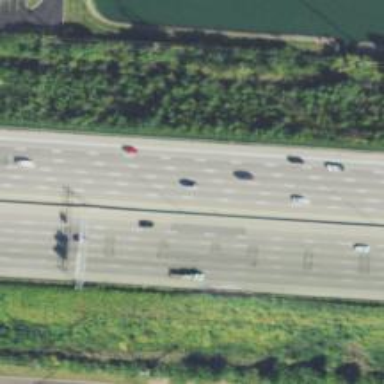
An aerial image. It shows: Motorway with embankment.